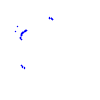
Particle: proton